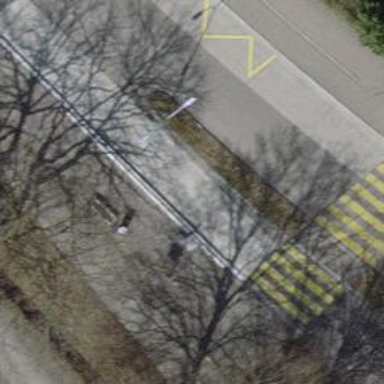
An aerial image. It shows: Bus stop with stop position for public transport.